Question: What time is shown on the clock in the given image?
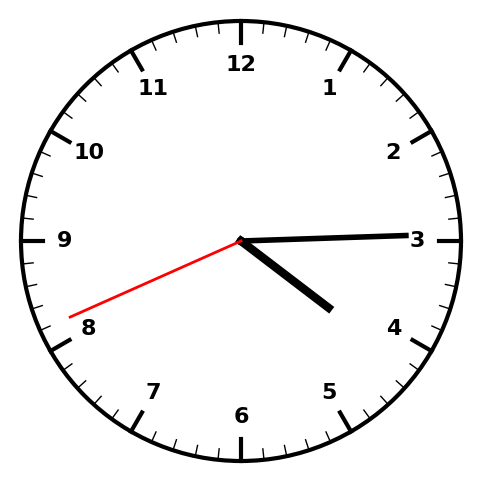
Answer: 04:14:41